Aerial crown-view tile of a tropical tree (Barro Colorado Island, Panama), acquired 20250818:
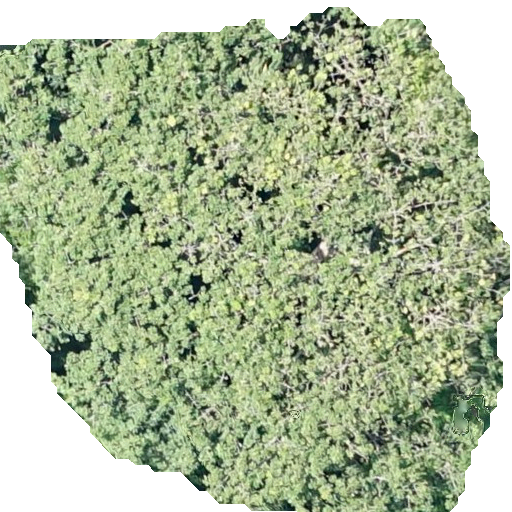
Species: Sterculia apetala
GBIF accepted scientific name: Sterculia apetala
Crown area: 309.376 m²